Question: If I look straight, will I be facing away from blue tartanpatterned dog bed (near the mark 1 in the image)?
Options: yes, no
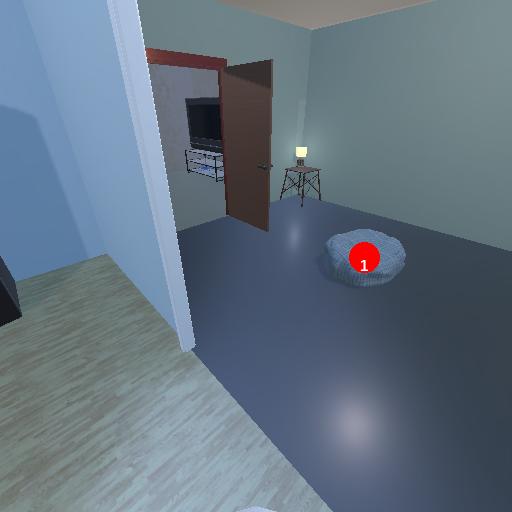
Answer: yes